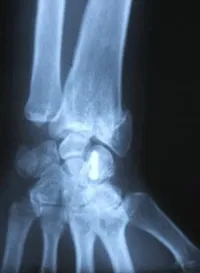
Radiographic images after one year of follow-up. AP, and ,profil imaging of the wrist.
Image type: radiology (x_ray)